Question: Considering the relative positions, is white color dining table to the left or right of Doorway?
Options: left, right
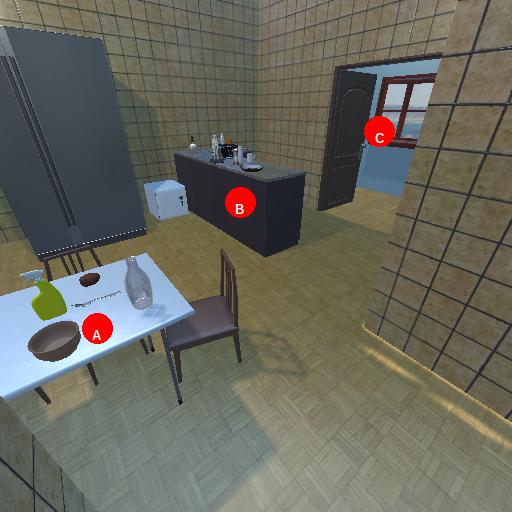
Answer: left